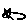
Label: cat